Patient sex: M
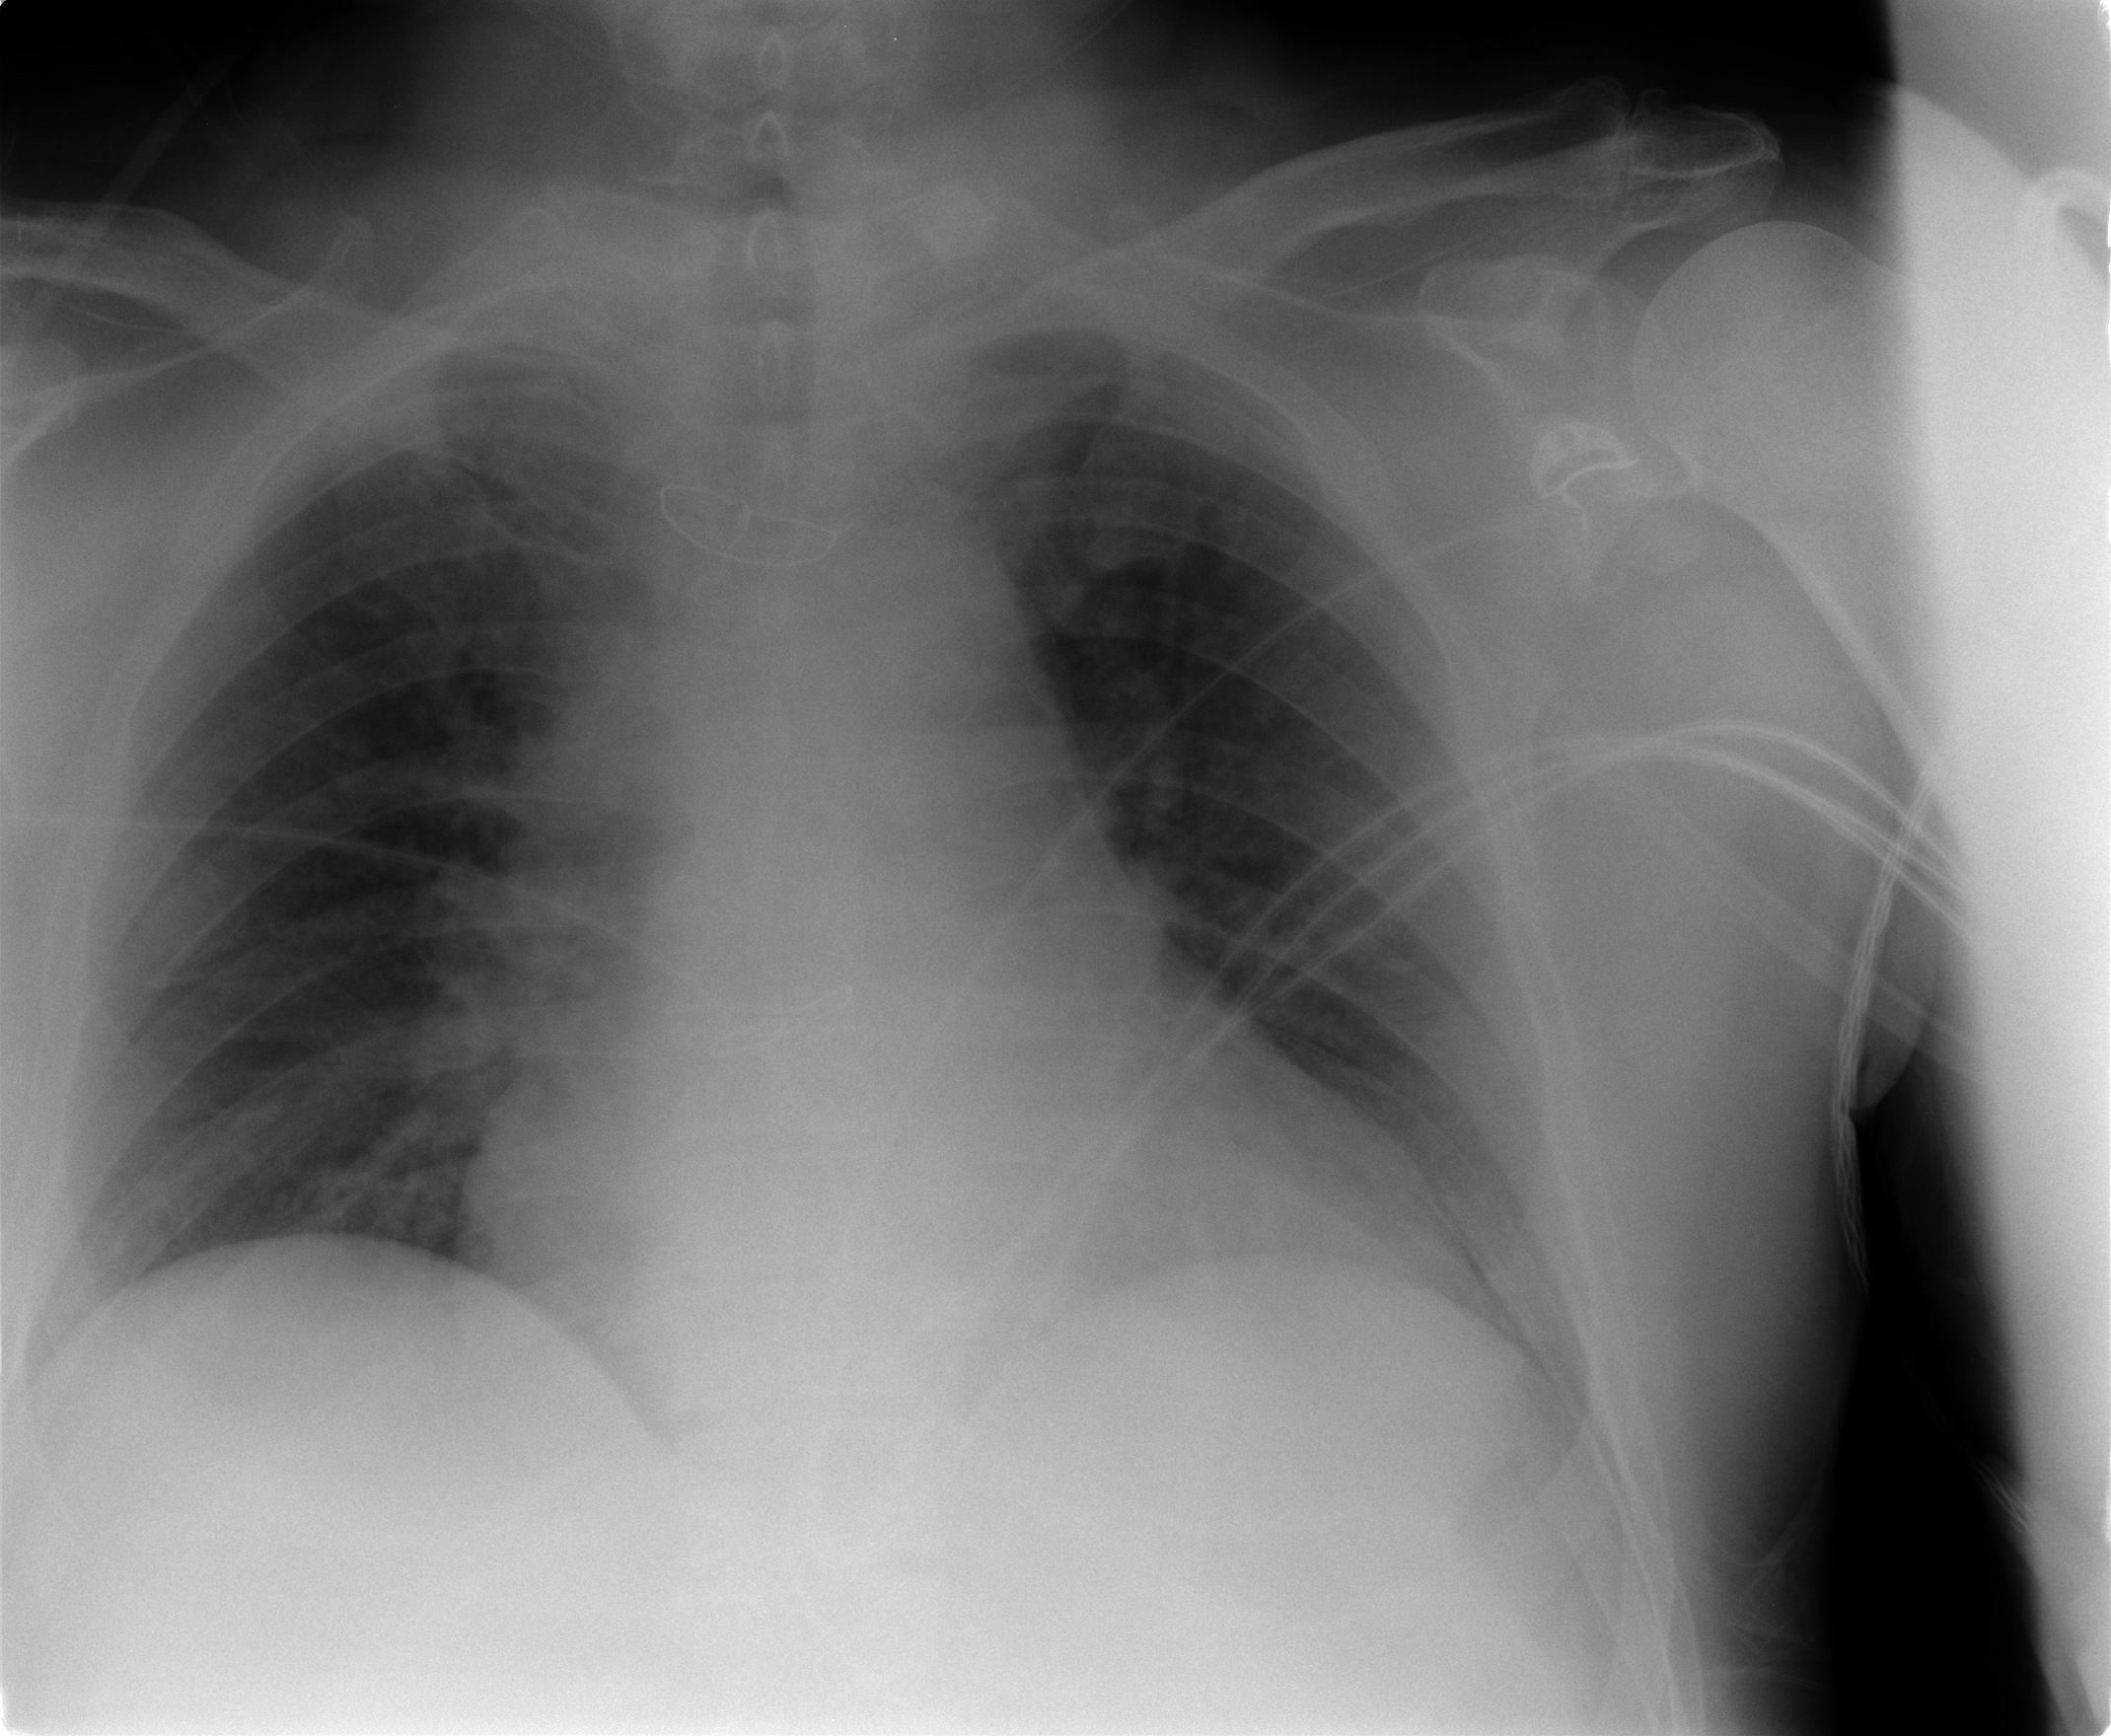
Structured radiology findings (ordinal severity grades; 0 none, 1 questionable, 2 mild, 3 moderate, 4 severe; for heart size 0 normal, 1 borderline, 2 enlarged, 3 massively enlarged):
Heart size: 2
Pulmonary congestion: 2
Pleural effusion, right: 0
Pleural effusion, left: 0
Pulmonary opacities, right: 0
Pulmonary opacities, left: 0
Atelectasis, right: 2
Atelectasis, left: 0